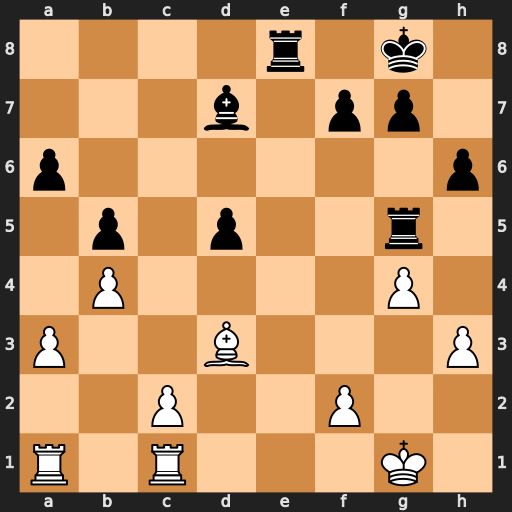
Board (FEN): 4r1k1/3b1pp1/p6p/1p1p2r1/1P4P1/P2B3P/2P2P2/R1R3K1
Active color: w
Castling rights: -
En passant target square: -
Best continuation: f4 Rg6 Bxg6